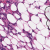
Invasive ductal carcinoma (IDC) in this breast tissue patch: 1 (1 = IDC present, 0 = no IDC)